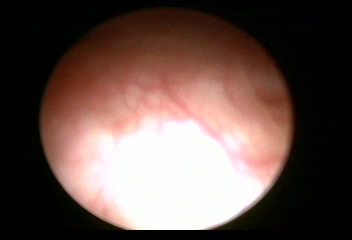
Modality: WLC
Class: Normal mucosa
Bladder cancer association: No